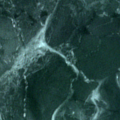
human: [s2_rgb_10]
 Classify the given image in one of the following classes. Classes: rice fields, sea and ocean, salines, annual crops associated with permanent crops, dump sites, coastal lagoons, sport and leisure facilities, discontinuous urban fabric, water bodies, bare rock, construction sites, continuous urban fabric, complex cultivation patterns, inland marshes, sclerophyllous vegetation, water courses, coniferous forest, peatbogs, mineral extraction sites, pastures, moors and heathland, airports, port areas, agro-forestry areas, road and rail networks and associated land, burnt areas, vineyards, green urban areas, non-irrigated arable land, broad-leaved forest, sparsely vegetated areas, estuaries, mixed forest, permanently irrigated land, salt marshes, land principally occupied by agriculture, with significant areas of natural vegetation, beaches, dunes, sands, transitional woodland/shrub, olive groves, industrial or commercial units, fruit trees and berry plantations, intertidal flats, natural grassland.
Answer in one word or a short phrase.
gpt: sea and ocean